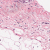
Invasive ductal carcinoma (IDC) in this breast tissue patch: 0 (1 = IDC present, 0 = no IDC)